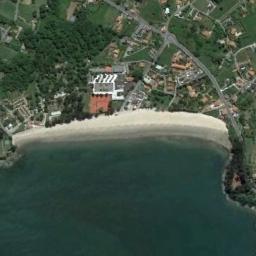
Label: beach